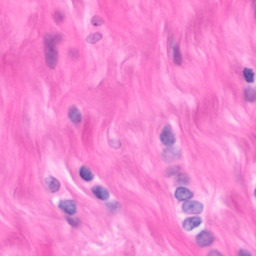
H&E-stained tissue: Breast